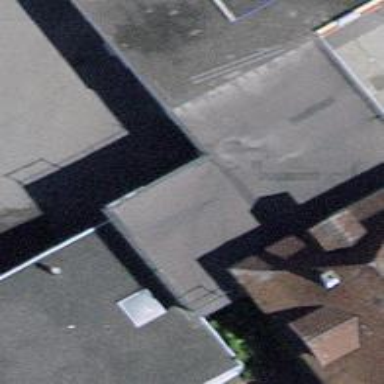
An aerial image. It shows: Commercial building.